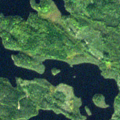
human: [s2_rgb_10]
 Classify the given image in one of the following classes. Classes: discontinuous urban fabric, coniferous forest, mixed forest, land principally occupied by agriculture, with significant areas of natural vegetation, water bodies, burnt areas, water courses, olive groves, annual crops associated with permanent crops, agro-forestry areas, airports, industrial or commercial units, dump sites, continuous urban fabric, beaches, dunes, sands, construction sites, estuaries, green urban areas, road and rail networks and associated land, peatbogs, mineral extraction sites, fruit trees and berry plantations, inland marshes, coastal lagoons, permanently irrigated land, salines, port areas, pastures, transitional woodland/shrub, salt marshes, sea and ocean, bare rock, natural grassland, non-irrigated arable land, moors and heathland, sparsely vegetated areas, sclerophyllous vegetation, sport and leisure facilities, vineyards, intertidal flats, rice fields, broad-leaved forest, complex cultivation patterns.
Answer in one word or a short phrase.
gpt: coniferous forest, mixed forest, water bodies